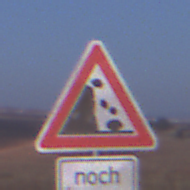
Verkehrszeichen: SteinschlagLinks
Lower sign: LaengeEinerStrecke4
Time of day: SunriseSunset
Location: Outdoor (Nature)
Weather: Clear
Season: NotSpecified
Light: Natural